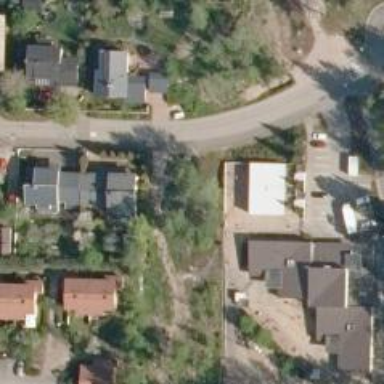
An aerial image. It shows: Cutline that is man-made.